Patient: sex F, age 40
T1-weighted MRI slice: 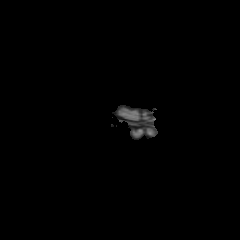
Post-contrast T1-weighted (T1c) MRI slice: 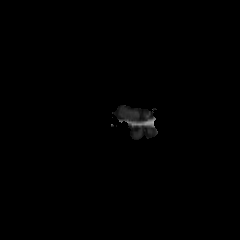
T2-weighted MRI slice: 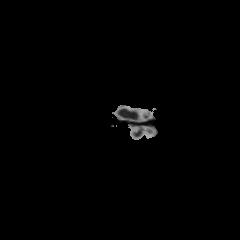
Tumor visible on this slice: no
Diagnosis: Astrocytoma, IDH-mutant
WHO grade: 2